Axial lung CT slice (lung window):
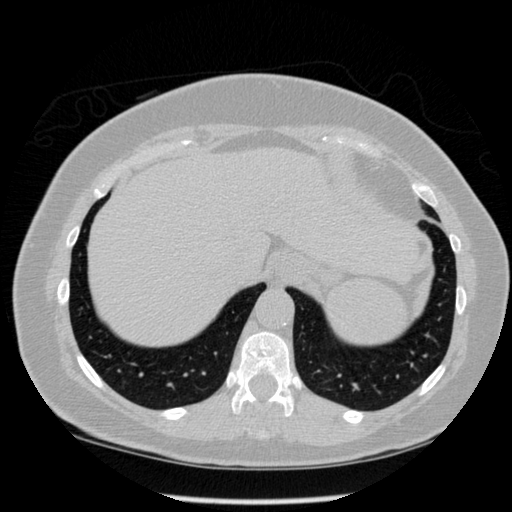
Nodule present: no